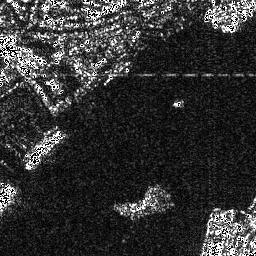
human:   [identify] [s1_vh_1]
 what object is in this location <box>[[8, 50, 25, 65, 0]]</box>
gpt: <ref>1 medium ship at the left</ref>